Brain MRI, t2w sequence, axial 2D slice.
Patient: age 18, sex F, weight 90 kg, height 1.9 m
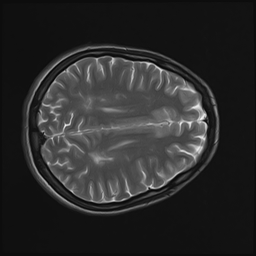